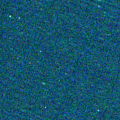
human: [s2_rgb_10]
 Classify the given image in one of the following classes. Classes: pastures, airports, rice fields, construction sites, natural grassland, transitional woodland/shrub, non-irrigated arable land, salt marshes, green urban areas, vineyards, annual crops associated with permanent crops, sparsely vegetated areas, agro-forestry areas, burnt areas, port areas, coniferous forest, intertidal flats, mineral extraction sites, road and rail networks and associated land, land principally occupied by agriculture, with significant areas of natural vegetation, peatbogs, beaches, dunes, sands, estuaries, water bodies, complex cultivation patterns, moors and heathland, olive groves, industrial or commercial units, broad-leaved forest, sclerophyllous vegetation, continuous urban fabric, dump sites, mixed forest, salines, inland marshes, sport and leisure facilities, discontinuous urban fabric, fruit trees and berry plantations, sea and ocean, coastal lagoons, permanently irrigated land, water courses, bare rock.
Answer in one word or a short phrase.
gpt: sea and ocean